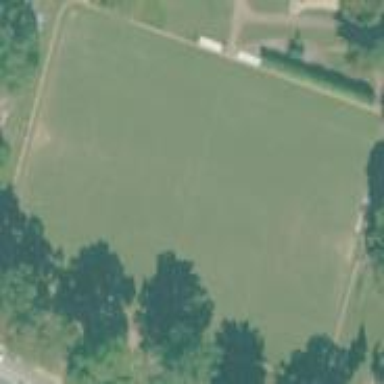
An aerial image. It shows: Soccer pitch for leisure land activities.